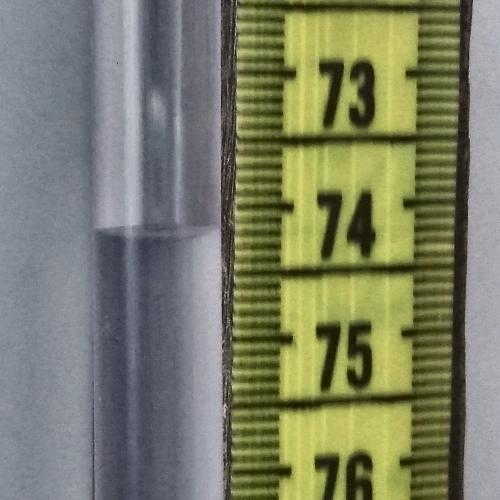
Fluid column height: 74.2 cm